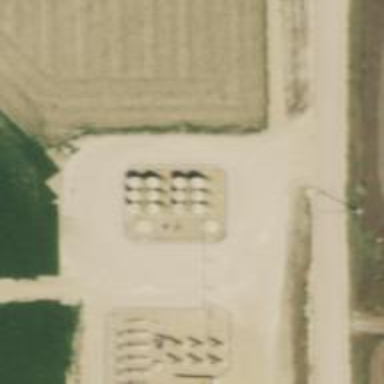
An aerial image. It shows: Storage tank that is man-made.